Here is the time-frequency (STFT) view of a rotor kit's vibration measurement. What is the most likely rotor condition (normal, misalignment, unbalance, looseness)?
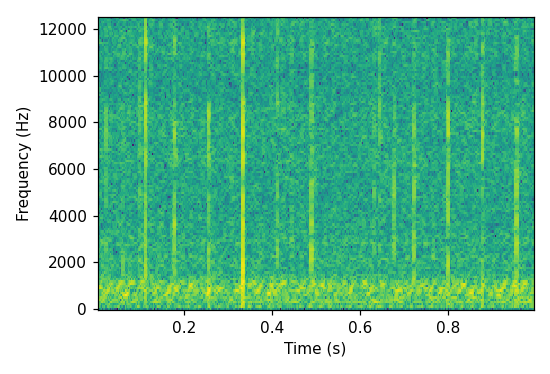
Answer: unbalance